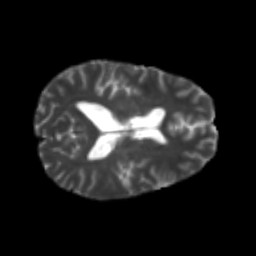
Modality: T2w
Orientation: axial
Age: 24
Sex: male
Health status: healthy
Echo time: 0.074 s